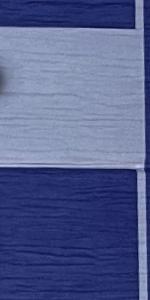
Label: Empty